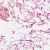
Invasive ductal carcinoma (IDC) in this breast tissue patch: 0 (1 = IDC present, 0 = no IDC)